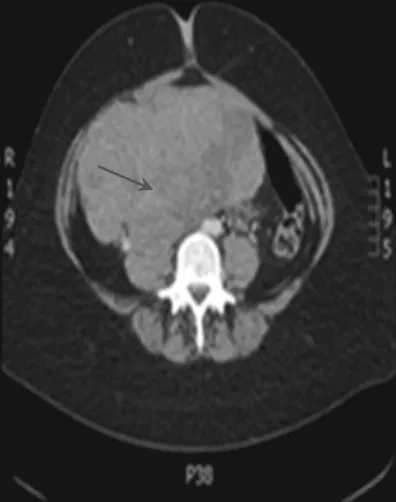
CT abdomen showing large right adnexal mass (red arrow).
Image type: radiology (ct)